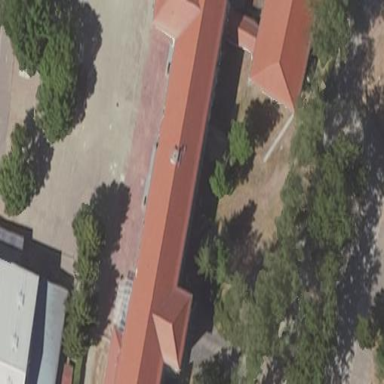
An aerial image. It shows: School building.